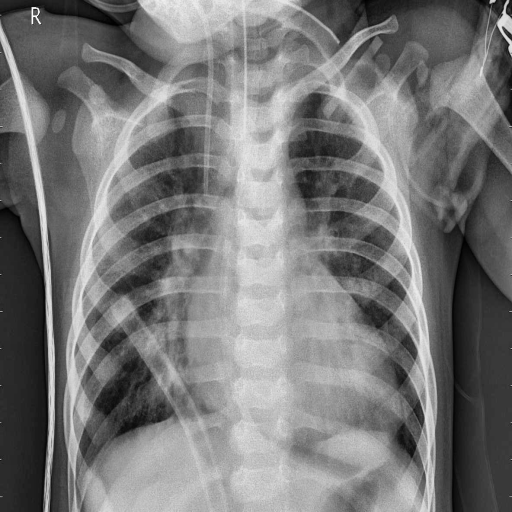
Finding: PNEUMONIA